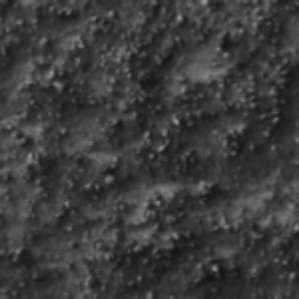
Label: frost